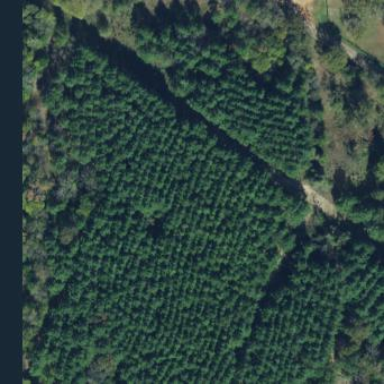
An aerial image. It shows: Evergreen forest with needle-leaved trees.